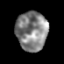
Tissue: prostate
Cell type: T cells
Senescence score: 0.2968
Nuclear area (px): 1198
Mean DAPI intensity: 131.716